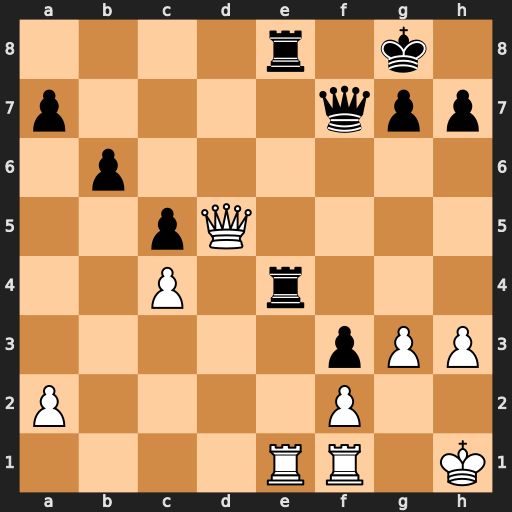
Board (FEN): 4r1k1/p4qpp/1p6/2pQ4/2P1r3/5pPP/P4P2/4RR1K
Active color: w
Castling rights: -
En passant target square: -
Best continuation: Rxe4 Qxd5 Rxe8+